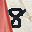
Label: 8